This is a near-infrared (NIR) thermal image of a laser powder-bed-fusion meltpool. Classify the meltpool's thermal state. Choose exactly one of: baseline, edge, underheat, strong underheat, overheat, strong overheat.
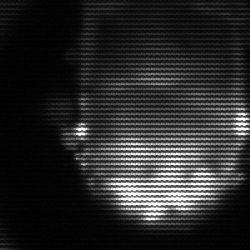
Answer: baseline